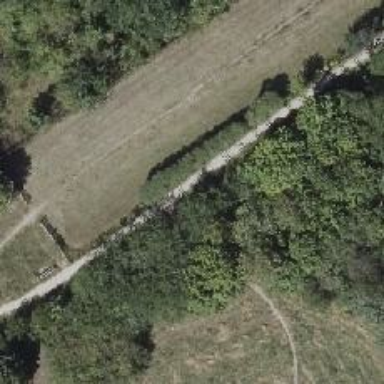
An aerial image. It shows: Path.